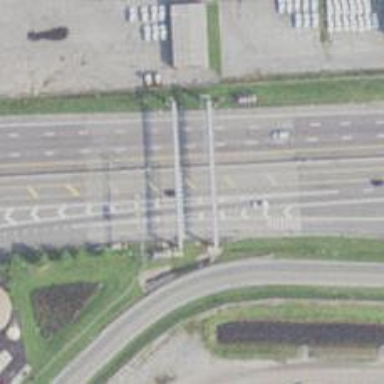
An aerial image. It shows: Toll gantry on the road.